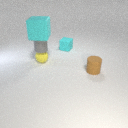
small cyan rubber cube behind small brown rubber cylinder